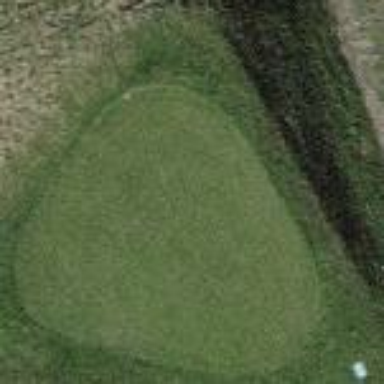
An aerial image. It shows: Grassy area designated as golf tee.